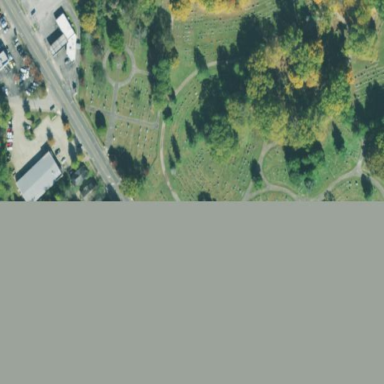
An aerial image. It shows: Cemetery.